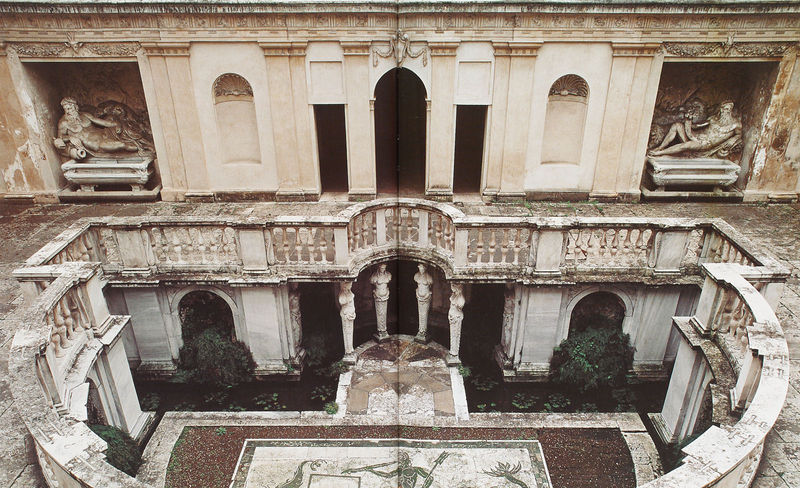
Titel: Villa Giulia
Künstler: Giacomo Barozzi da Vignola
Standort: Rom, Villa Giulia (EU - I - Latium)
Schlagwörter: mann, wasser, bäume, menschen, marmor, säule, säulen, gebäude, alt, architektur, busch, büsche, figur, pflanze, pflanzen, renaissance, garten, balkon, brüste, liegen, bogen, türen, hof, platz, figuren, rundbogen, geländer, liegend, tor, galerie, foto, bögen, nische, innenhof, buch, rechteck, balustrade, fliesen, gehweg, mosaik, rom, fries, villa, skulpturen, statuen, antik, rundbögen, seerosen, ballustrade, karyatide, büsten, karyatiden, römisch, heroen, bauwerk, nischen, italie, baluster, italienisch, schmutzig, geänder, bäh, verkommen, 1530, erkommen